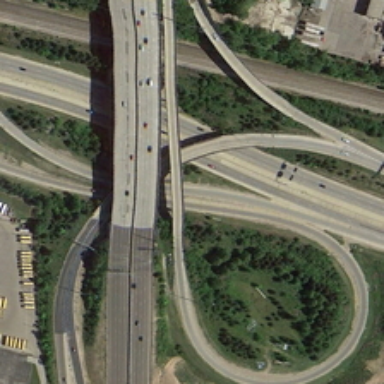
The ease of the road are surrounded by dark green trees .